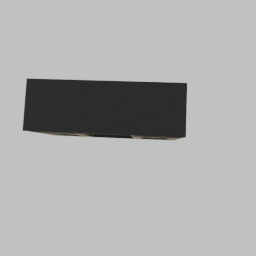
Label: furniture